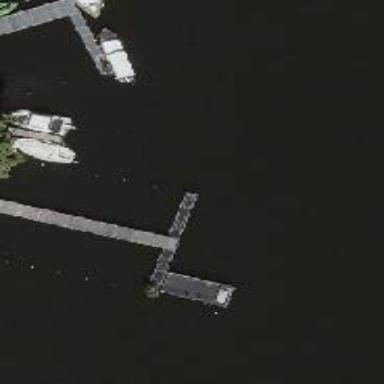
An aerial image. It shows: Man-made pier.